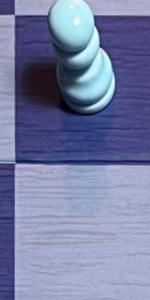
Label: Empty